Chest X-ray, PA view. Patient: 69 years old, sex F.
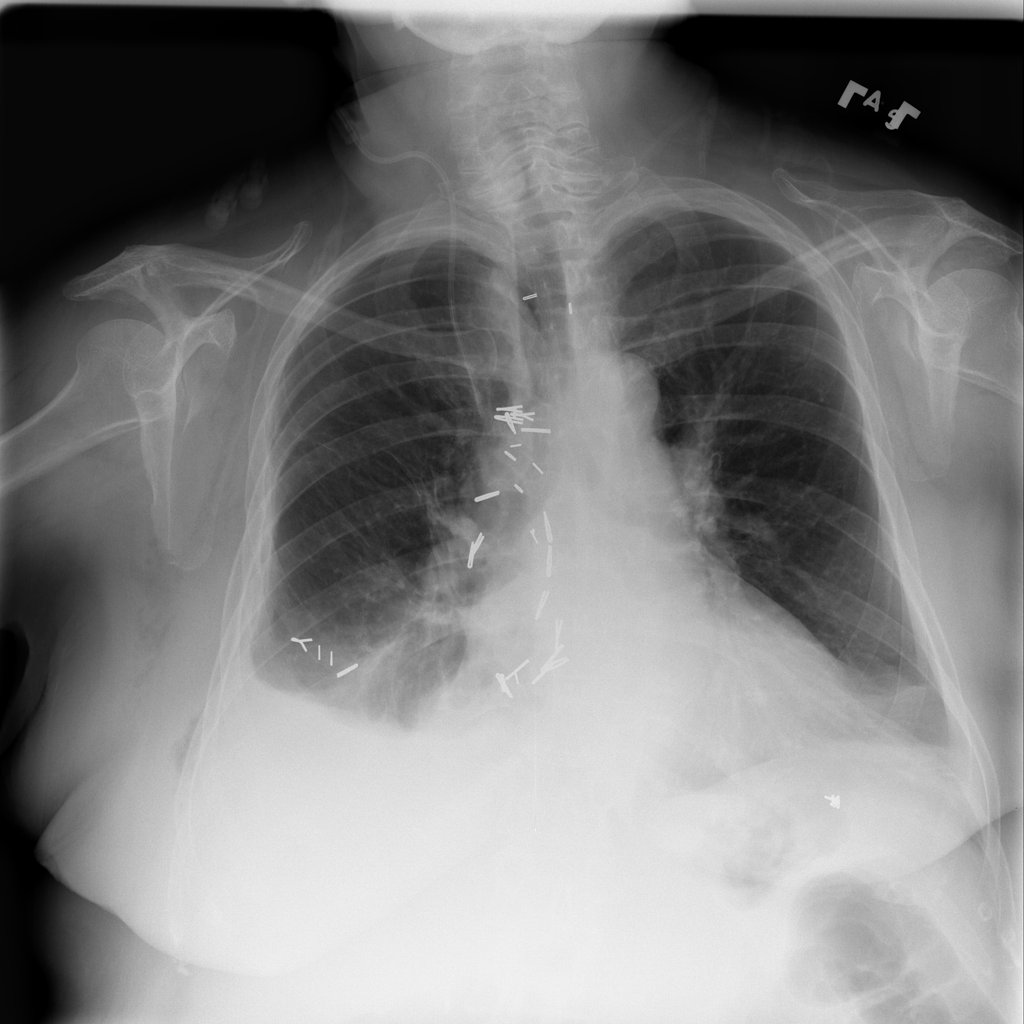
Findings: Atelectasis, Effusion